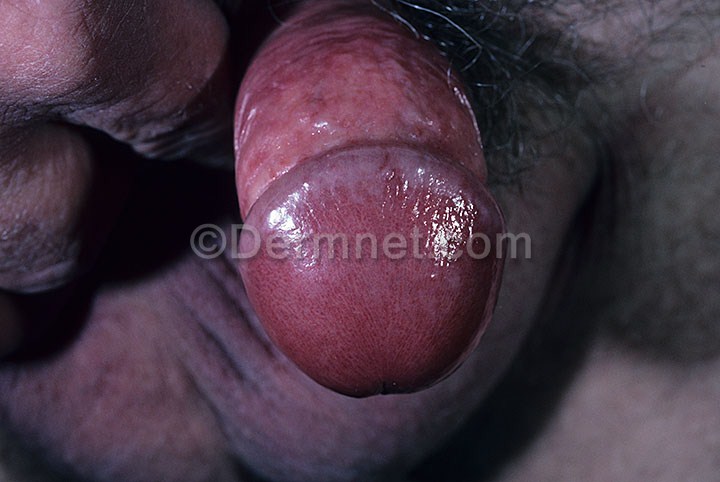
Disease: Tinea Ringworm Candidiasis and other Fungal Infections